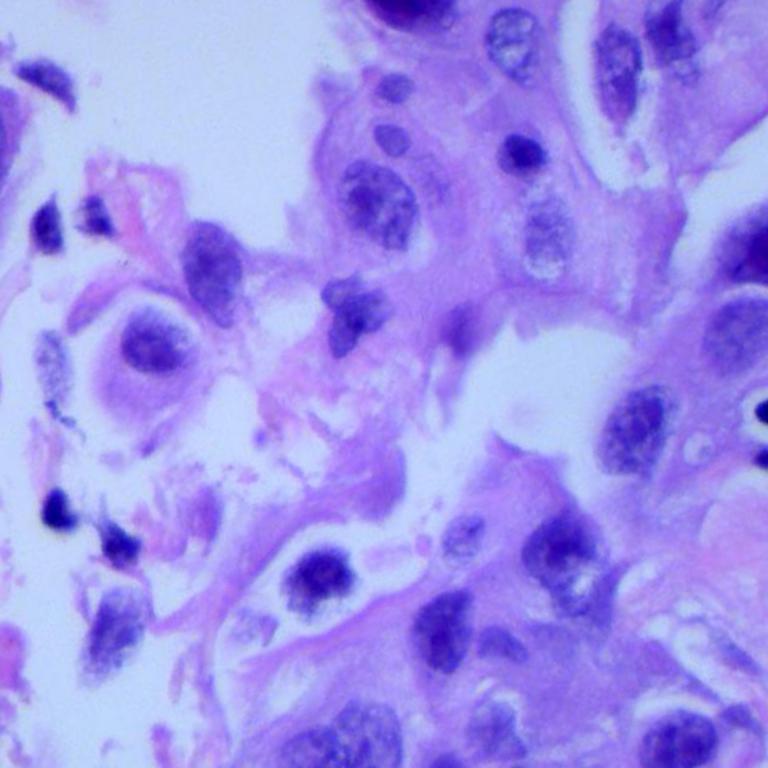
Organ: lung
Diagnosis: adenocarcinomas